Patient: sex M, age 51
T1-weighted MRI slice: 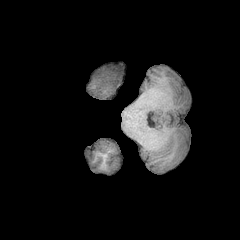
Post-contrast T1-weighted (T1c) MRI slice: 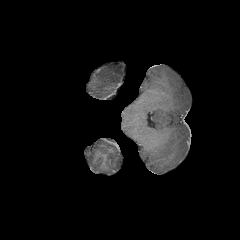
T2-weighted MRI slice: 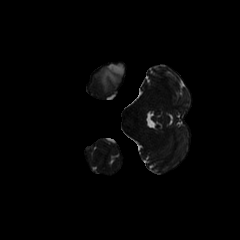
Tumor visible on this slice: yes
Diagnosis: Astrocytoma, IDH-mutant
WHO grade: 4